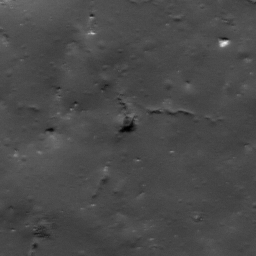
Pit: Tycho 2
Host crater: Tycho
Host type: impact_melt
Lunar coordinates: latitude -42.598, longitude 347.82